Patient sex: F
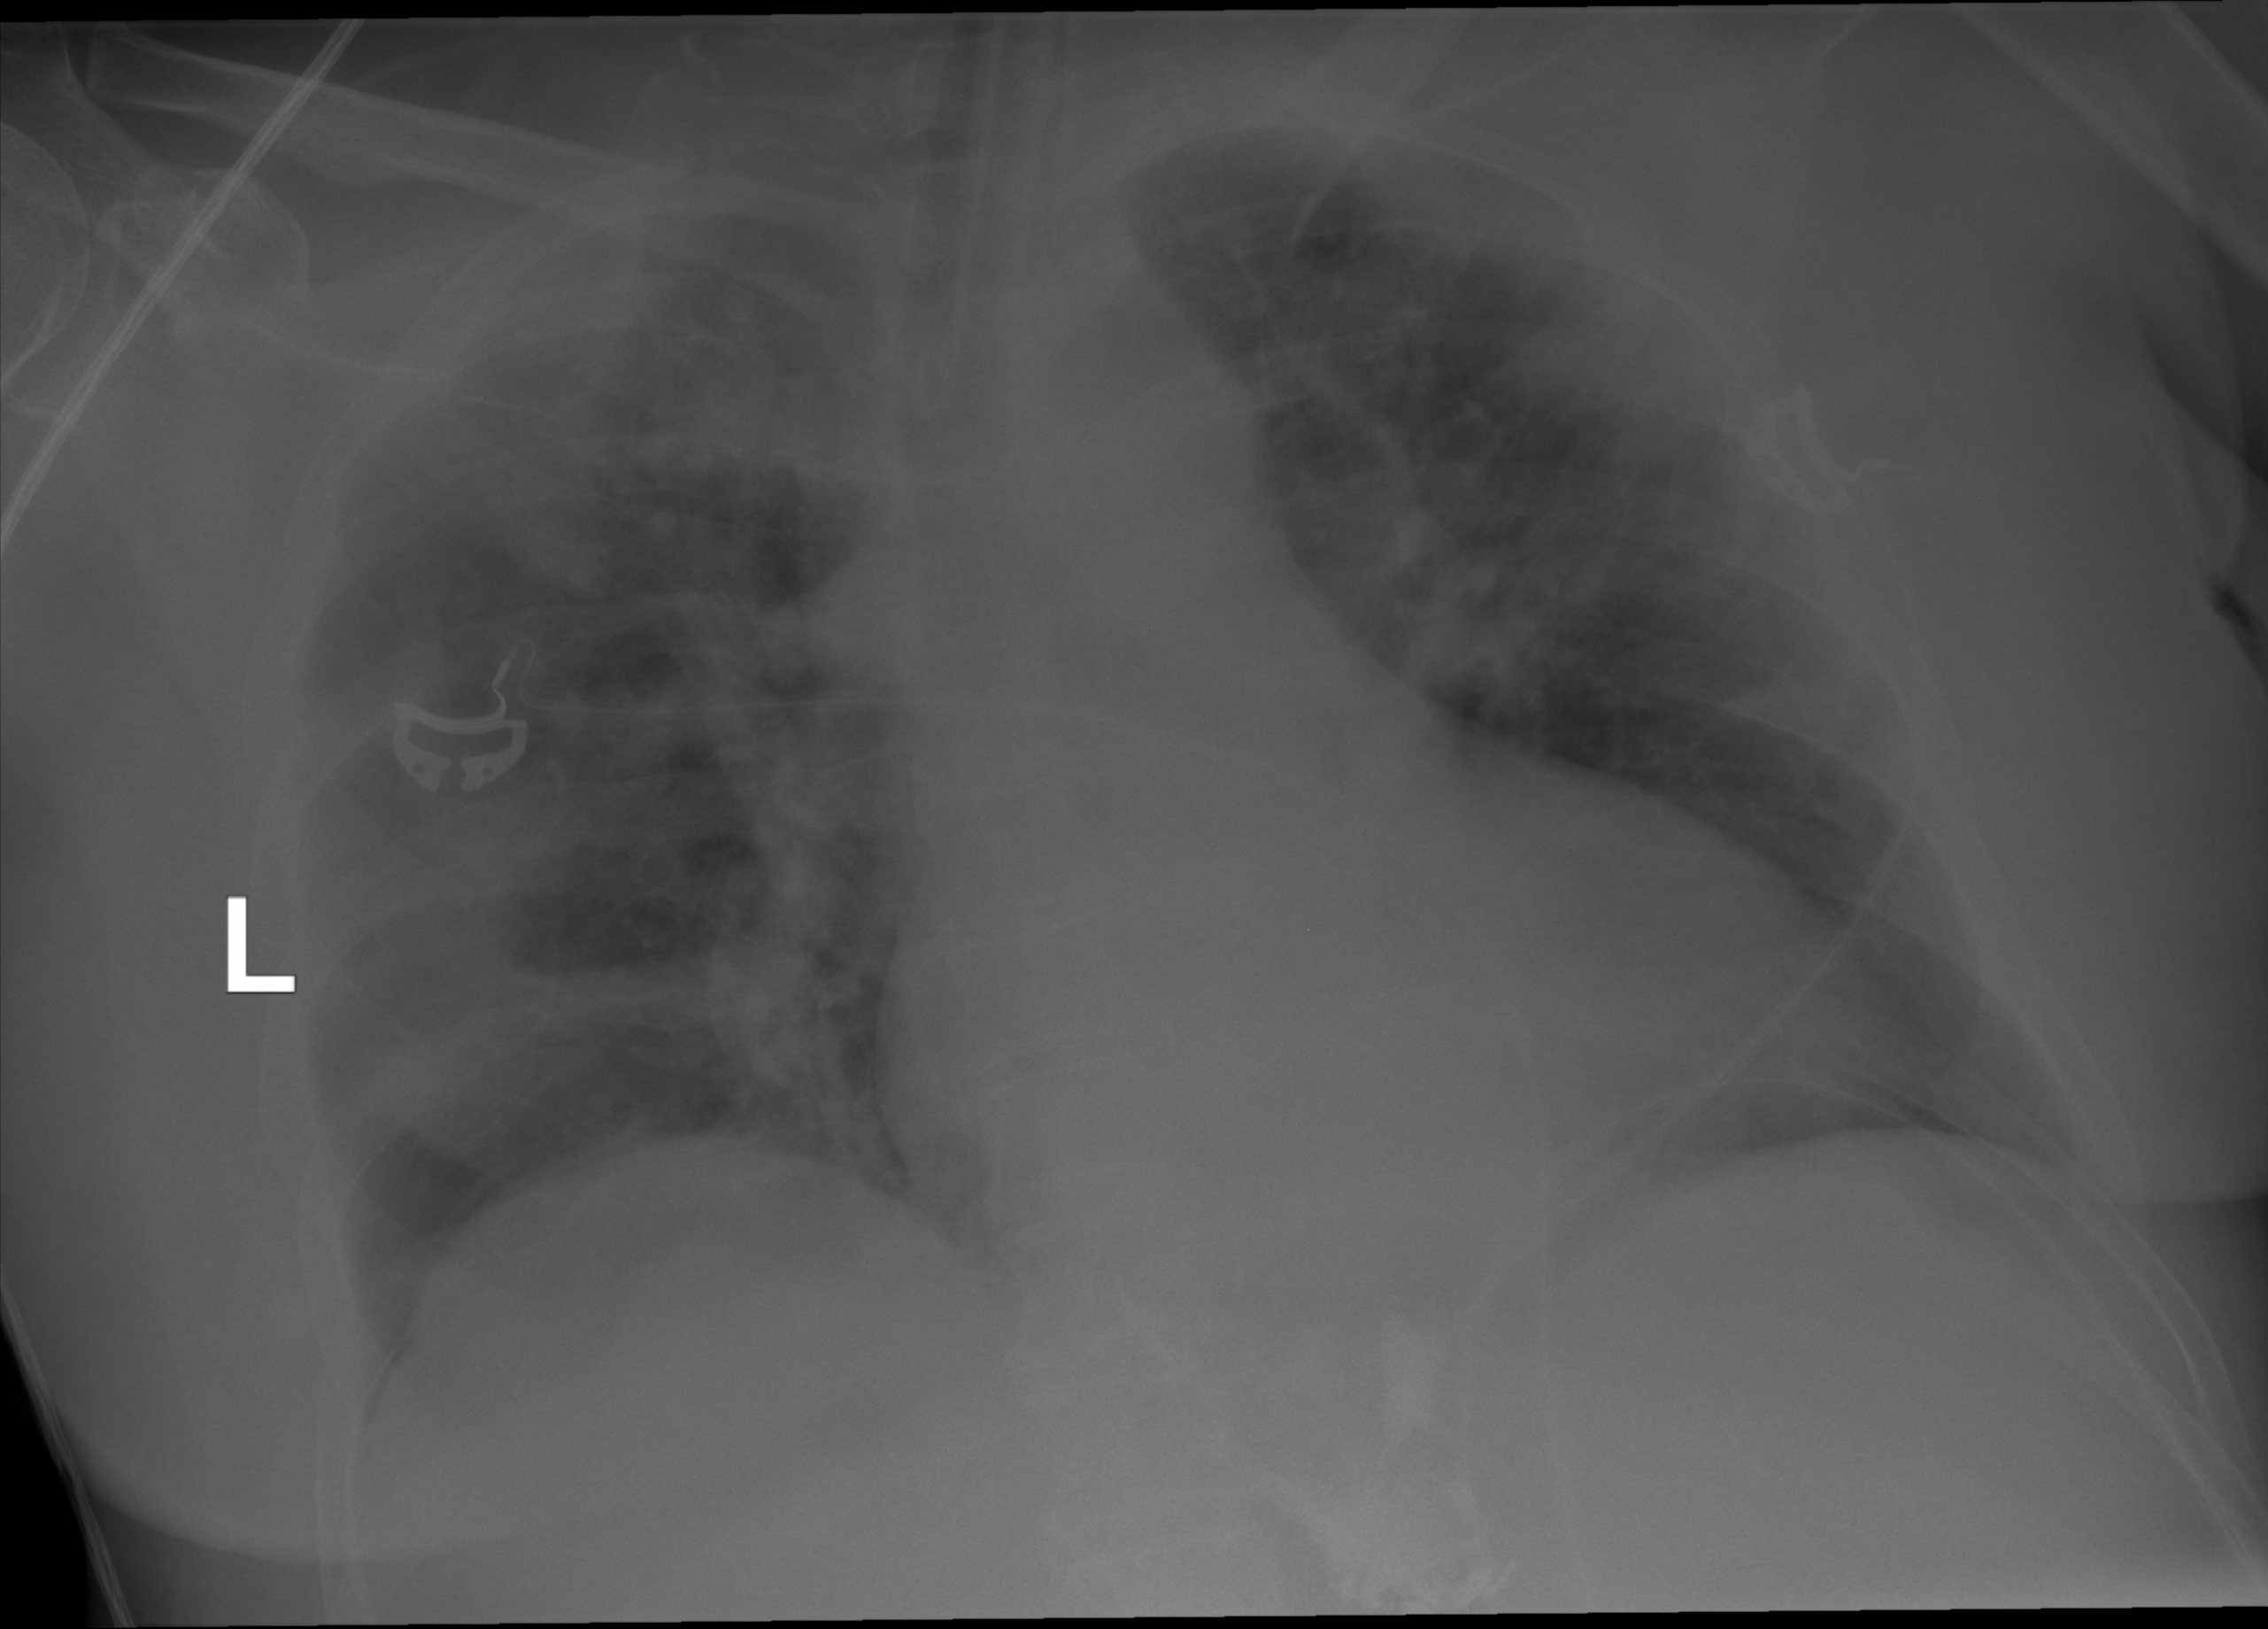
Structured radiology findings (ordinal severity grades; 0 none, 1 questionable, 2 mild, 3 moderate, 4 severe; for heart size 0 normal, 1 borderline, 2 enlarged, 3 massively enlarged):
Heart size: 0
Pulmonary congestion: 0
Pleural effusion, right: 1
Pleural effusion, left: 0
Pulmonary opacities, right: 3
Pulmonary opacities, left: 2
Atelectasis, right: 2
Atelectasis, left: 0